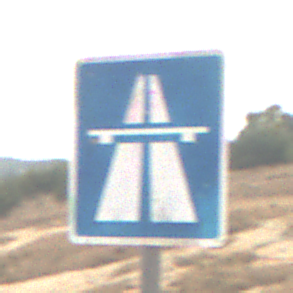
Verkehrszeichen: Autobahn
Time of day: MorningAfternoon
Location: Outdoor (Nature)
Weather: Overcast
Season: NotSpecified
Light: Natural